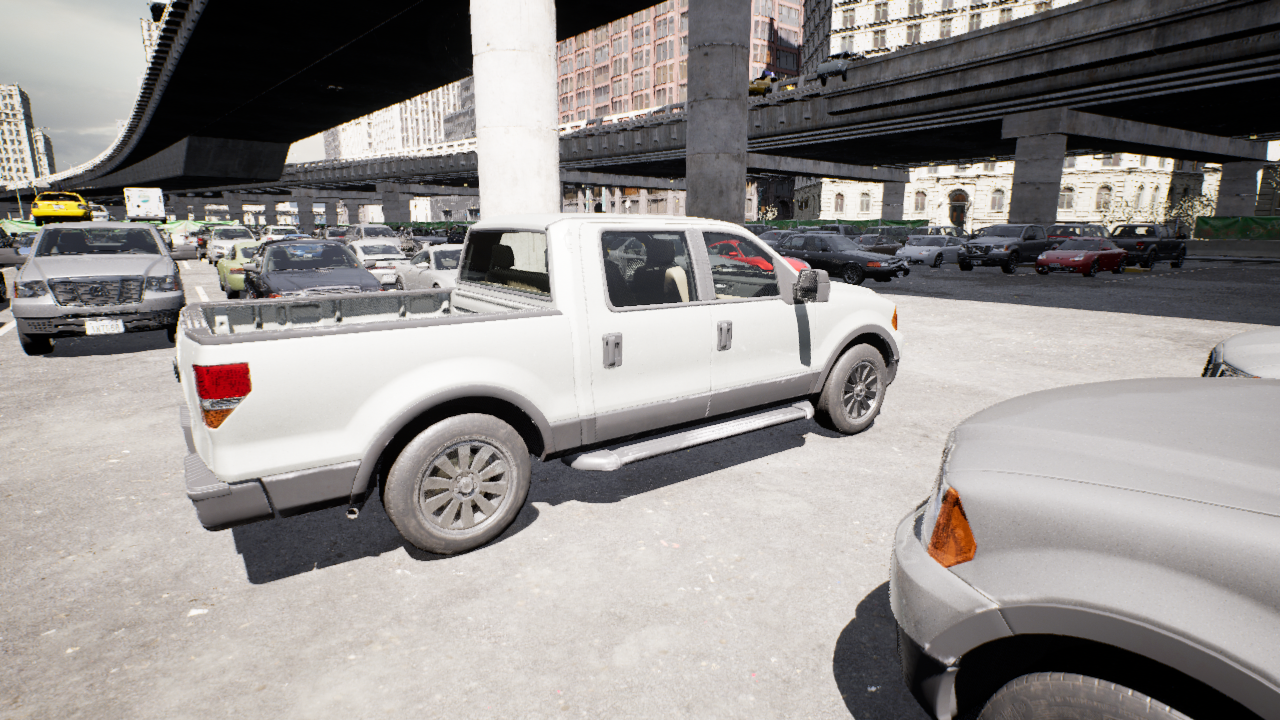
Venue: arterial
Lighting: clear day
Vehicle rig: pickup